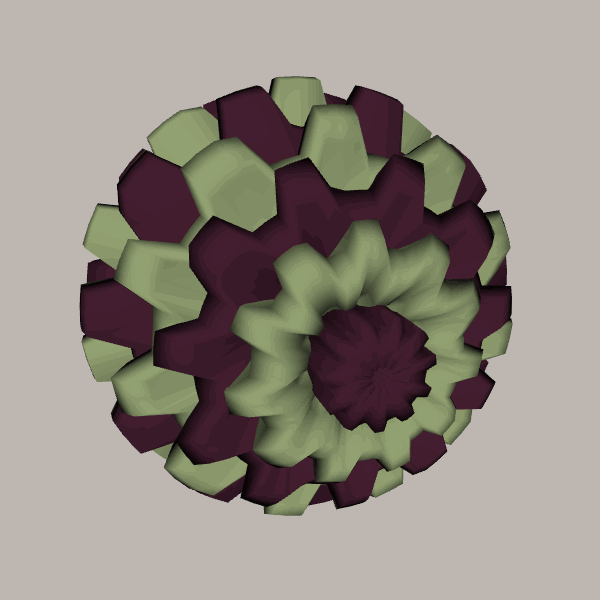
Background: light